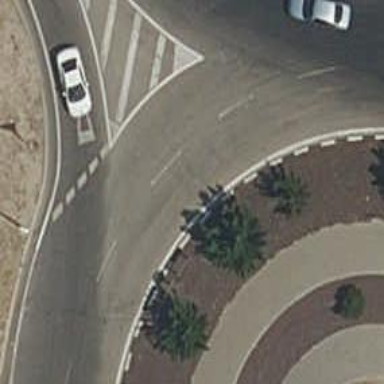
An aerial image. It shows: Tertiary road leading to roundabout junction.